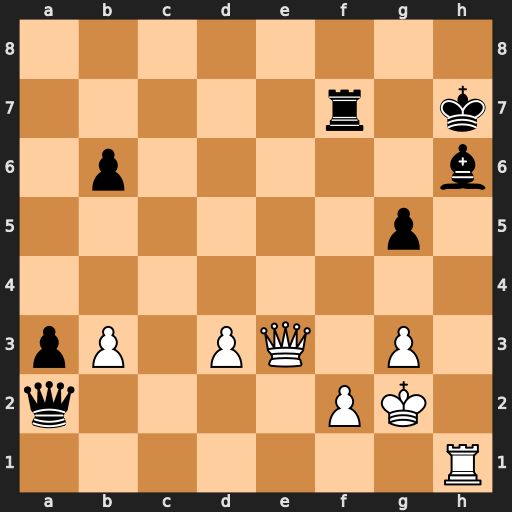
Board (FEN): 8/5r1k/1p5b/6p1/8/pP1PQ1P1/q4PK1/7R
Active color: w
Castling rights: -
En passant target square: -
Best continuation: Qxb6 Qxf2+ Qxf2 Rxf2+ Kxf2